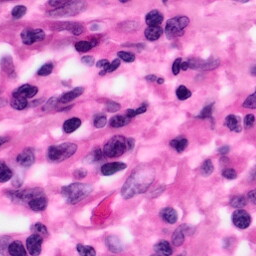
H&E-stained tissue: Pancreatic